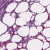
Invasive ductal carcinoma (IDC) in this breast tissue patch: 1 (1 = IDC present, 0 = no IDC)